Question: I'm trying to figure out if there is a way to color individual cells on a color scale. In particular, I am hoping to get something like the Bonus column in the following:

Currently, I've setup my datagrid's columns background property to bind to the following converter:
'''
public class NameToBrushConverter : IValueConverter
{
public object Convert(object value, Type targetType, object parameter, System.Globalization.CultureInfo culture)
{
double? input = value as double?;
if(input<-5)
{
return Brushes.MediumVioletRed;
}
if(-5<=input && input<-0.5)
{
return Brushes.IndianRed;
}
if (.5 <= input && input < 5)
{
return Brushes.LightGreen;
}
if (5 <= input)
{
return Brushes.LawnGreen;
}
return DependencyProperty.UnsetValue;
}
public object ConvertBack(object value, Type targetType, object parameter, System.Globalization.CultureInfo culture)
{
throw new NotSupportedException();
}
}
}
'''
Is there a way, without hard coding the values, to get a color scale?
Thanks - kcross
EDIT: I'm also trying to create a better Red-Green color scale (ie for negative to positive numbers), in terms of one that is a little less hard on the eyes.... if anyone has any suggestions on that as well that's also appreciated!
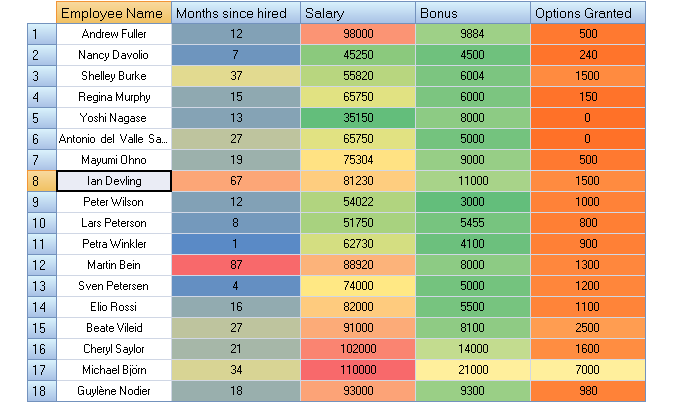
Answer: I've created a ValueToBrushConverter. You use it like this:
'''
Background="{Binding Path=YourDoubleValue,
Converter={StaticResource ValueToBrushConverter},
ConverterParameter='YourMinDouble|YourMaxDouble'}"
'''
This will create a gradient color scale from green ('YourMinDouble') to red ('YourMaxDouble') and pick the related color for 'YourDoubleValue'. 'YourMinDouble' can be negativ but has to be lesser then 'YourMaxDouble'. If 'YourDoubleValue' is not in range it returns 'Brushes.Transparent'.
Customize it for your needs!
'''
[ValueConversion(typeof(double), typeof(Brush))]
class ValueToBrushConverter : IValueConverter
{
public object Convert(object value, Type targetType, object parameter, CultureInfo culture)
{
double number = (double)value;
double min = 0;
double max = 100;
// Get the value limits from parameter
try
{
string[] limits = (parameter as string).Split(new char[] { '|' });
min = double.Parse(limits[0], CultureInfo.InvariantCulture);
max = double.Parse(limits[1], CultureInfo.InvariantCulture);
}
catch (Exception)
{
throw new ArgumentException("Parameter not valid. Enter in format: 'MinDouble|MaxDouble'");
}
if (max <= min)
{
throw new ArgumentException("Parameter not valid. MaxDouble has to be greater then MinDouble.");
}
if (number >= min && number <= max)
{
// Calculate color channels
double range = (max - min) / 2;
number -= max - range;
double factor = 255 / range;
double red = number < 0 ? number * factor : 255;
double green = number > 0 ? (range - number) * factor : 255;
// Create and return brush
Color color = Color.FromRgb((byte)red, (byte)green, 0);
SolidColorBrush brush = new SolidColorBrush(color);
return brush;
}
// Fallback brush
return Brushes.Transparent;
}
public object ConvertBack(object value, Type targetType, object parameter, CultureInfo culture)
{
throw new NotImplementedException();
}
}
'''